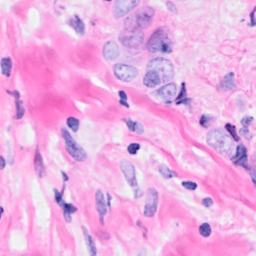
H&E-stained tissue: Breast